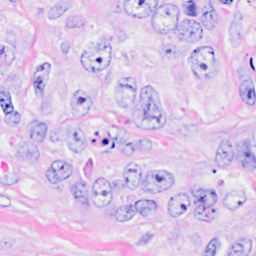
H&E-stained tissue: Breast